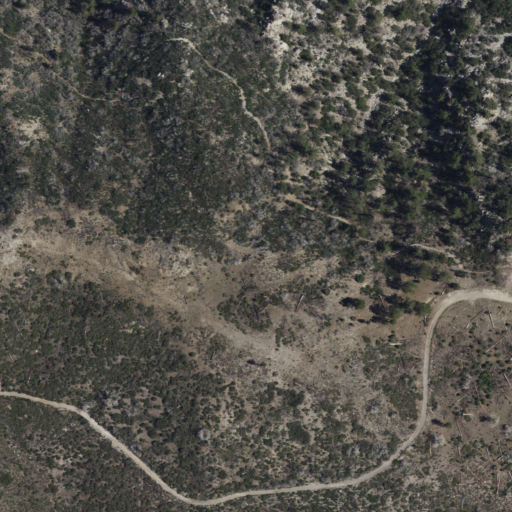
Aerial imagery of plain(s) in California named Messenger Flats containing shrub, open development, and evergreen forest